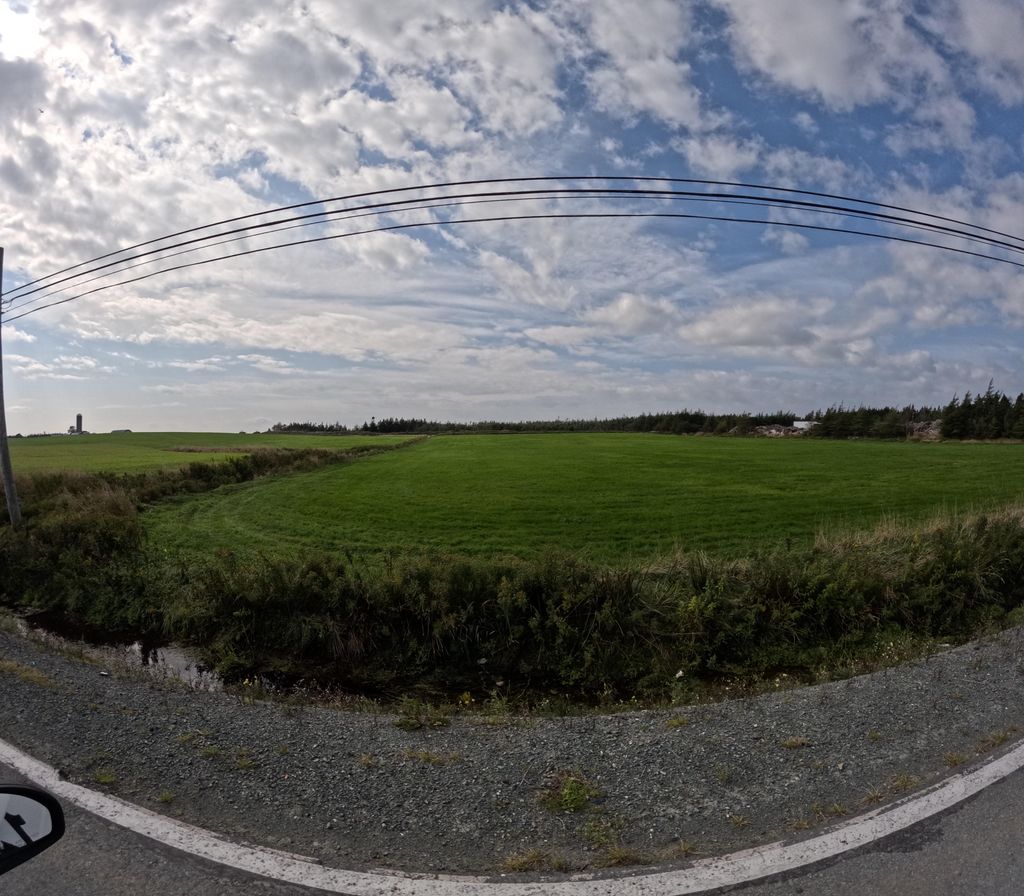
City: st_johns